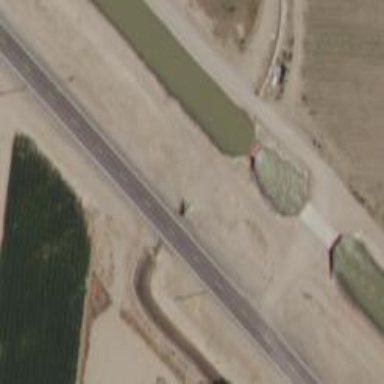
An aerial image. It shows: Irrigation culvert tunnel.